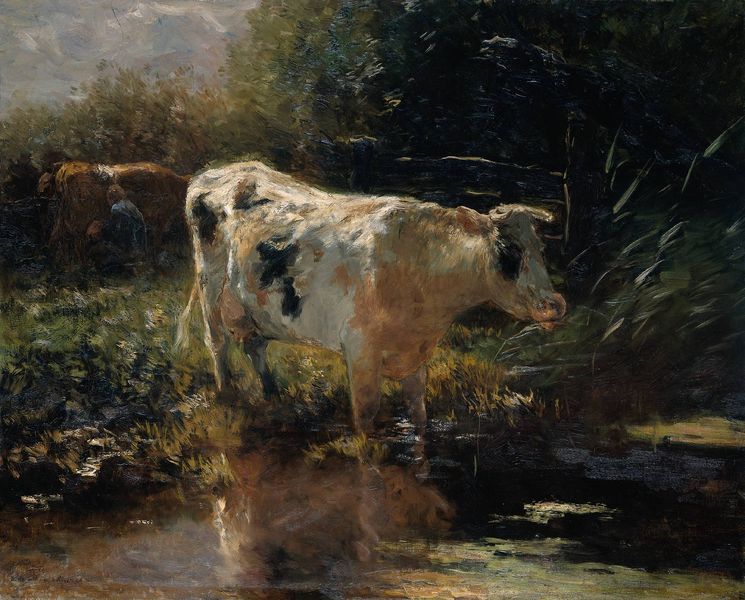
Titel: Kuh an einem Bach
Künstler: Willem Maris
Standort: Amsterdam
Institution: Rijksmuseum
Schlagwörter: baum, blau, dunkel, gemälde, himmel, kopf, laub, mann, schatten, wasser, weiß, wolken, bäume, fluss, gelb, grün, impressionismus, landschaft, ocker, see, sitzen, teich, ufer, braun, grau, hell, hintergrund, licht, rücken, schwarz, ölbild, blick, blüten, gras, rose, tier, tiere, wiese, zaun, beige, malerei, saufen, trinken, mensch, stehen, horn, spiegel, öl, bach, feld, gräser, halme, kühe, nass, natur, schilf, spiegelung, vieh, weide, wind, busch, büsche, gebüsch, gewässer, sonne, sträucher, auge, realismus, pflanzen, kontrast, ohren, wald, arbeit, weiher, beine, fell, schwanz, schweif, zügel, magd, seicht, strand, umrisse, man, spiegelbild, bäuerin, mauer, hecke, nebel, herde, kuh, rind, bauernhof, hocker, rand, schemel, wasse, white, black, gray, green, painting, woman, pink, reflection, brown, bauch, striche, bauer, rinder, algen, lichtung, waten, milch, seite, schwarzweiß, sumpf, flecken, spritzen, verwischt, gefleckt, silver, tümpel, life, sky, tree, maul, nüstern, sonnenschein, field, hills, lake, landscape, water, malerie, trees, seerosen, weier, nüster, tränke, buntkuh, euter, fleckvieh, grüd, haptisch, hörner, impressionissmus, kuhstück, lich, linienführung, locker, melken, melker, melkerin, milchkuh, milchvieh, scheckig, schickig, schnautze, schwarzbunte, seerose, spritzer, stur, tränken, wei?, zitzen, grass, light, river, stream, bushes, gescheckt, ochse, dots, shadow, mouth, animals, tail, meadow, pasture, schwarzbunt, person, rural, spiegelt, gate, ears, animal, eye, cattle, cow, cows, farm, pond, bull, horns, farben, paint, splash, tan, still, impression, melne, mud, spots, countryside, dorf, wildlife, bag, milk, splotch, spotted, kuf, oil paiting, braunvieh, a thirsty cow, milker, teats